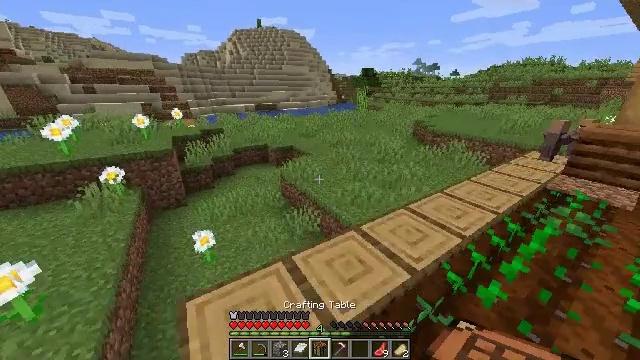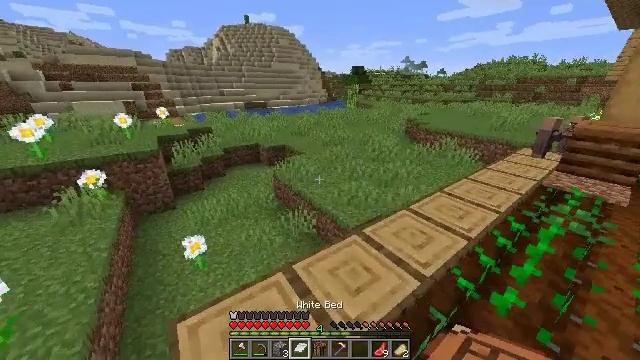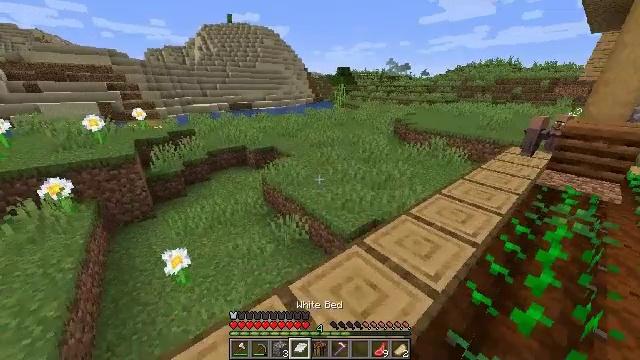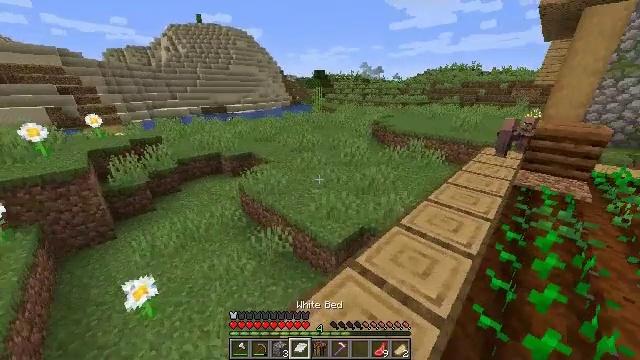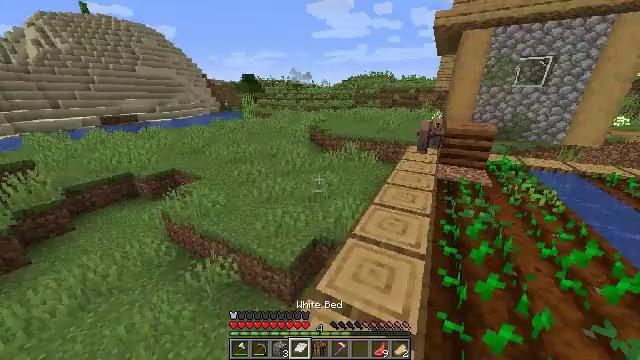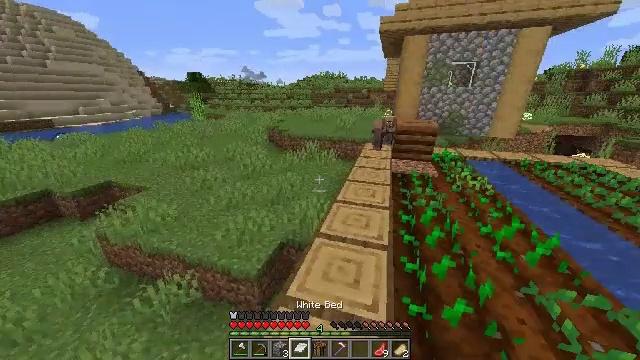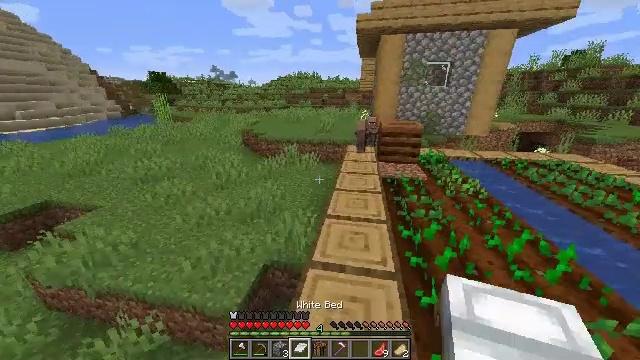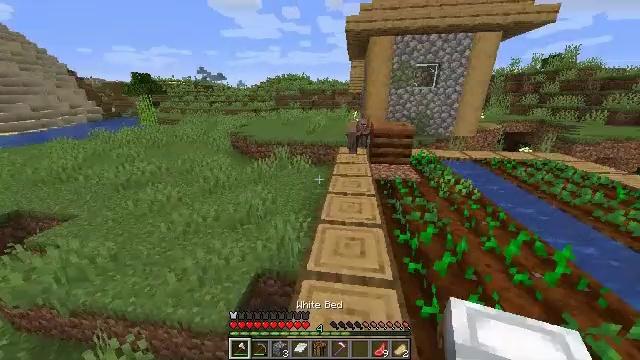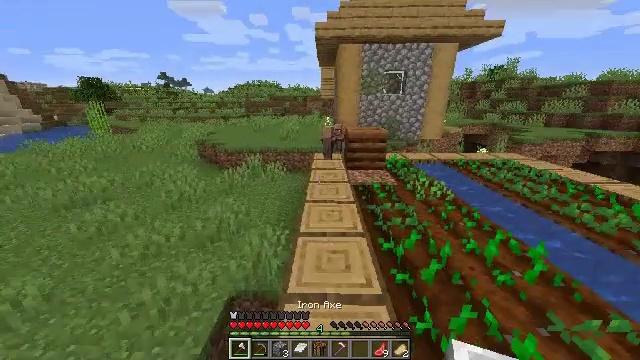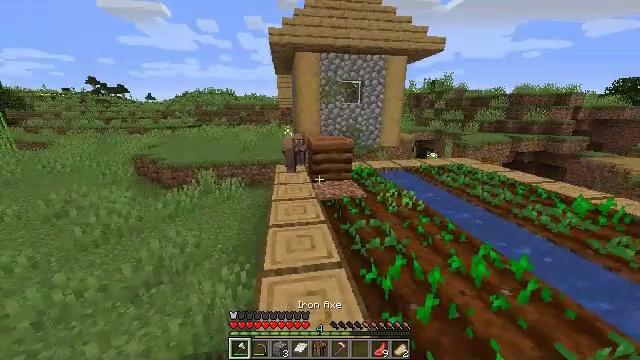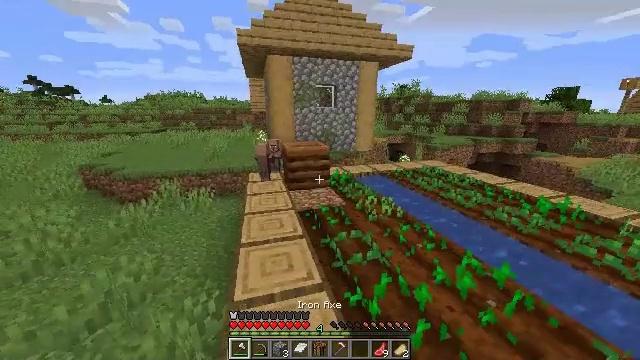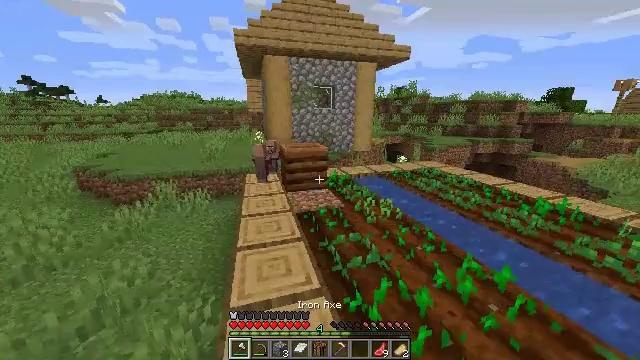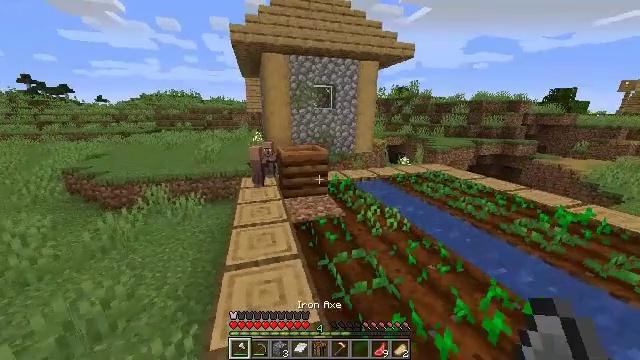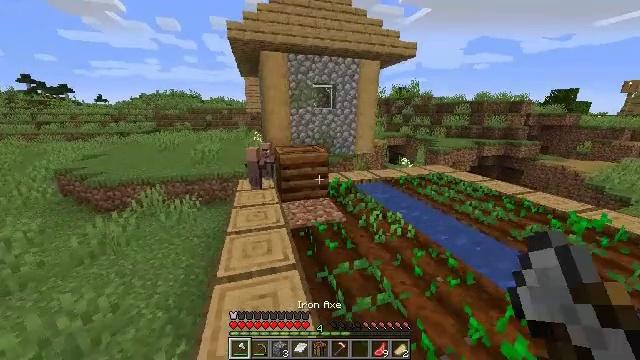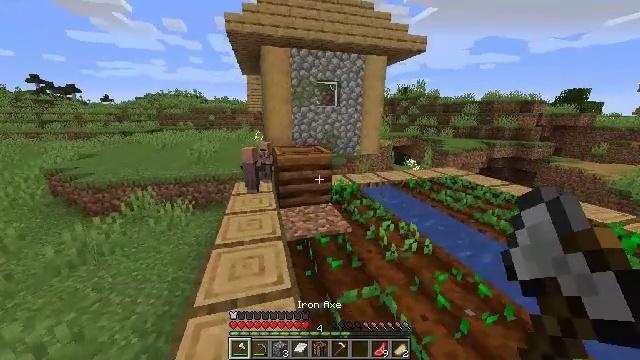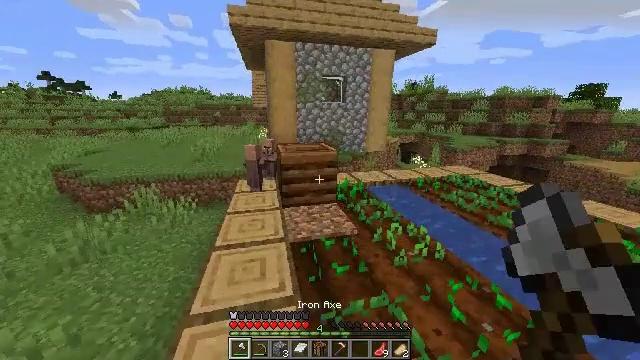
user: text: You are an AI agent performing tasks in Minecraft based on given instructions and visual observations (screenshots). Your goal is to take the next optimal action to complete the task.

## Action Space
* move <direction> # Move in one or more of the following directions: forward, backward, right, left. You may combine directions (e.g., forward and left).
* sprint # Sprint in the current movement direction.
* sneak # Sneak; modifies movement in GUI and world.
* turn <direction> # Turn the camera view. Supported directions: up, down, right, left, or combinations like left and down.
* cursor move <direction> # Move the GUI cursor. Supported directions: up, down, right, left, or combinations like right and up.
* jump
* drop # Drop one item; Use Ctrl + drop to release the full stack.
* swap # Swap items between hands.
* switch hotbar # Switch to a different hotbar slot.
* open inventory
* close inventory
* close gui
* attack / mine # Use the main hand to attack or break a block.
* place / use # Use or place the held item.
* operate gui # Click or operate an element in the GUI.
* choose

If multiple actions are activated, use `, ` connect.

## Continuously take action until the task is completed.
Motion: motion action
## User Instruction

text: Break the composter to recycle it.
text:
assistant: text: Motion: move forward, turn right
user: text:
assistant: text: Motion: move forward, turn right
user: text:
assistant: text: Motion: move forward, turn right
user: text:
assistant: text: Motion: move forward, turn right and up
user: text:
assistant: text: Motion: move forward, turn right
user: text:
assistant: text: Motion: move forward, turn right
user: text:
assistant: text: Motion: move forward, turn right, switch to hotbar 1
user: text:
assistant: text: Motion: move forward, turn right and up, switch to hotbar 1
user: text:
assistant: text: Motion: move forward, turn right and up, switch to hotbar 1
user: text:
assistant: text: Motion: move forward, turn right and up
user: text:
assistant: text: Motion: move forward
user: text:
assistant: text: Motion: move forward
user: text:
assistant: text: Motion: move forward
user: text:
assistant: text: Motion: move forward
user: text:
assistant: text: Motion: move forward, turn left
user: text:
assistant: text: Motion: move forward, turn left
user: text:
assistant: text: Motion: move forward, turn left and down, attack / mine
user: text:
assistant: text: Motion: move forward, turn left and down, attack / mine
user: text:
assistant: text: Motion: move forward, turn down, attack / mine
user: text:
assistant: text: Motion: attack / mine
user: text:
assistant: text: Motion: attack / mine
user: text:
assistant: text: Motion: attack / mine
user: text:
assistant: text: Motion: attack / mine
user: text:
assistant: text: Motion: attack / mine